Question: I've made an image of the situation which I hope makes things a bit easier to understand.

As you can see there are two divs within a div. When I resize the screen the text that's inside the right div goes into the logo (the left div). What I want is that the text (and the righter div) won't go into the logo. Both divs are floated, each to their corresponding side. Do you have some suggestions for me?
Thanks in advance
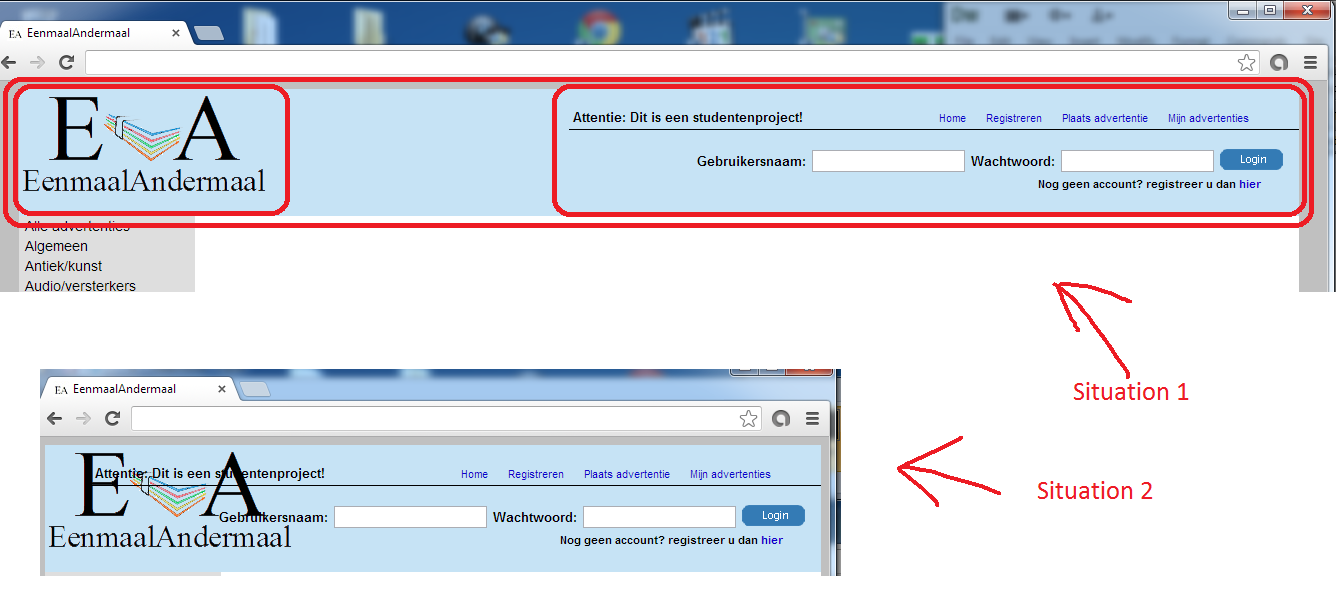
Answer: it seems to me like a 'float' issue. Ensure that you clear the base of a div that contains floated elements.
'''
<div>
<p>floated left element</p>
<p> also floated left element</p>
<p> some text </p>
<div style="clear:both;"></div>
</div>
'''